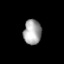
Tissue: lung
Cell type: Fibroblasts
Senescence score: 0.5632
Nuclear area (px): 437
Mean DAPI intensity: 165.632